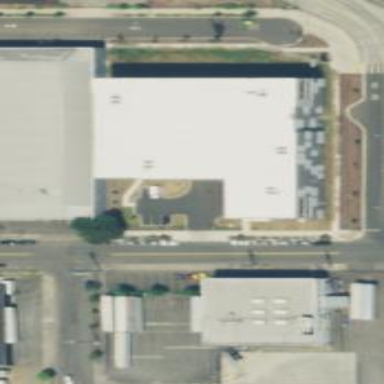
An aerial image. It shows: Building that serves as storage rental shop.